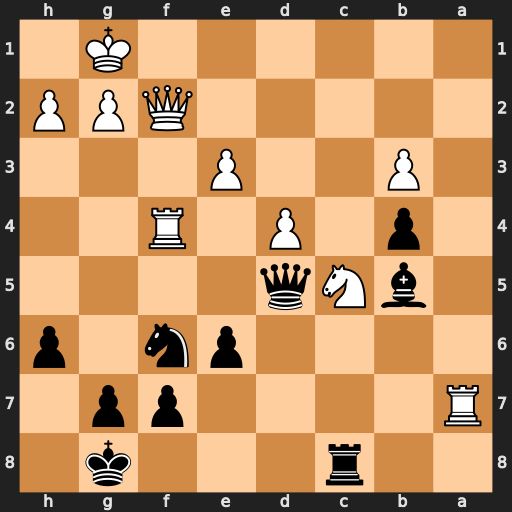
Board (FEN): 2r3k1/R4pp1/4pn1p/1bNq4/1p1P1R2/1P2P3/5QPP/6K1
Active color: b
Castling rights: -
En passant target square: -
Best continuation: Rxc5 dxc5 Qd1+ Qf1 Bxf1